Interaction volume radius: 10 \u00c5
Interaction volume height: 15 \u00c5
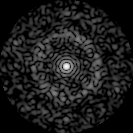
Disorder parameter: 0.8252